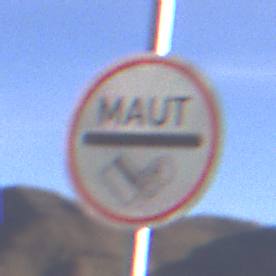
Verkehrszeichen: MautflichtigeStrecke
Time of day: MorningAfternoon
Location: Outdoor (Nature)
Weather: PartlyCloudy
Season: NotSpecified
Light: Natural